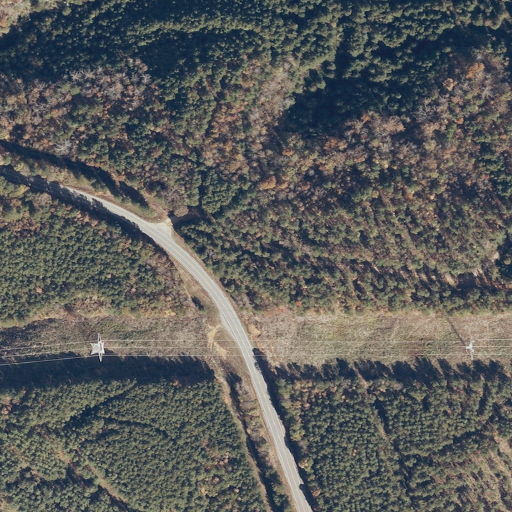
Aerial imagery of mountain in Alabama named Red Hill containing evergreen forest, deciduous forest, mixed forest, open development, grassland, low intensity development, and medium intensity development